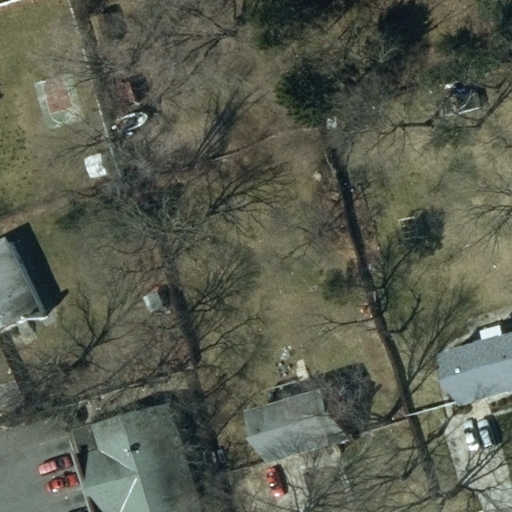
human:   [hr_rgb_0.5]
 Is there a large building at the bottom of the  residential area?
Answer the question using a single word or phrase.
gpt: no

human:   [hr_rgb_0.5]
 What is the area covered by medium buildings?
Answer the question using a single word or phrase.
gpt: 453m2

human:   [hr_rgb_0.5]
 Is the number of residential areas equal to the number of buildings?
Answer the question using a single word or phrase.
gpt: no

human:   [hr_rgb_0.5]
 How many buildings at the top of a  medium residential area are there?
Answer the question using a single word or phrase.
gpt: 0

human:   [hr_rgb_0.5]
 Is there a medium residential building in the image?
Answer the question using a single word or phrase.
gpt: yes

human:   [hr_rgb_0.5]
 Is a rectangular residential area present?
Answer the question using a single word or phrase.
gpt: yes

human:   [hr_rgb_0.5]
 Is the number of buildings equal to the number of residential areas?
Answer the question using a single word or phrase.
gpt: no

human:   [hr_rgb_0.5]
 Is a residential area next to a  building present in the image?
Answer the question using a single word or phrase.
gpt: yes

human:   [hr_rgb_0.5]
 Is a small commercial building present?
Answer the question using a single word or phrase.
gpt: no

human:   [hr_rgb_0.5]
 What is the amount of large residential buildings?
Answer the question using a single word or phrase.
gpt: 0

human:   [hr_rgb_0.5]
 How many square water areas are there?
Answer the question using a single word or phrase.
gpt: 0

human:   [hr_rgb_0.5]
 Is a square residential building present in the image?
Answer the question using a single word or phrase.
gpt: no

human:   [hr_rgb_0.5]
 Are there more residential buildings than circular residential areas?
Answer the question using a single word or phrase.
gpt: yes

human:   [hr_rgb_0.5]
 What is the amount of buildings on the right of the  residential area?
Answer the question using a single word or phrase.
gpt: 6

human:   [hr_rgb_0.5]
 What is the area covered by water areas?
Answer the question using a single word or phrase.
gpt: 0m2

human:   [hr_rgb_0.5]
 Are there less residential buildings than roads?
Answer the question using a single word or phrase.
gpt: no

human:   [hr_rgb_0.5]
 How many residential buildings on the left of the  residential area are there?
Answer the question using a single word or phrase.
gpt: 0

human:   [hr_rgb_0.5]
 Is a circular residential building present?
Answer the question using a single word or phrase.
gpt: no

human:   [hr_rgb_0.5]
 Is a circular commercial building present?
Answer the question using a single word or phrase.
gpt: no

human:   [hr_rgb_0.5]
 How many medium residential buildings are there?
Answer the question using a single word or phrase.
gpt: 3

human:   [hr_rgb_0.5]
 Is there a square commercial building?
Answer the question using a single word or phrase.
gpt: no

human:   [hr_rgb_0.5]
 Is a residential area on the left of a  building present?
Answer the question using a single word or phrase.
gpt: yes

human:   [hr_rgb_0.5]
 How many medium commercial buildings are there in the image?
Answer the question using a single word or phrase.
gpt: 0

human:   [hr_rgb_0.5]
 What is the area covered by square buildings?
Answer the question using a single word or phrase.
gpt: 0m2

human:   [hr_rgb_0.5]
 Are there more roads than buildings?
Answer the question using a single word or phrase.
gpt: no

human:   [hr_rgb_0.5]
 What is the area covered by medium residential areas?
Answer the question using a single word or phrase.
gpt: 0m2

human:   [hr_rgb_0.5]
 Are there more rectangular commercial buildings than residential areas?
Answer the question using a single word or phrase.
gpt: no

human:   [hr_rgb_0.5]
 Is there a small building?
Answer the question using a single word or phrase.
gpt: yes

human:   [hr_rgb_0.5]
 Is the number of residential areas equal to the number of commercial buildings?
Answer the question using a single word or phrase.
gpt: no

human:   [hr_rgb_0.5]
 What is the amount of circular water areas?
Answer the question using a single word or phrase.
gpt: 0

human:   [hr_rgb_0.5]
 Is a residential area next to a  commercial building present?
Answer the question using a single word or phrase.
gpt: no

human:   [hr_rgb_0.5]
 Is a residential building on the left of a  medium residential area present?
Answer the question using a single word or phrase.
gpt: no

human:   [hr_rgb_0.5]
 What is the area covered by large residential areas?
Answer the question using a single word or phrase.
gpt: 10619m2

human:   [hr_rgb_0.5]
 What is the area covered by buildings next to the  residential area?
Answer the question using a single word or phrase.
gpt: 548m2

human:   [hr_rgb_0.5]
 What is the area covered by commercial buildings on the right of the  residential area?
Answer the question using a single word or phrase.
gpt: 0m2

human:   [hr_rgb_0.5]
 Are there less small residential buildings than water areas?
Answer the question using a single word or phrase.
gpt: no